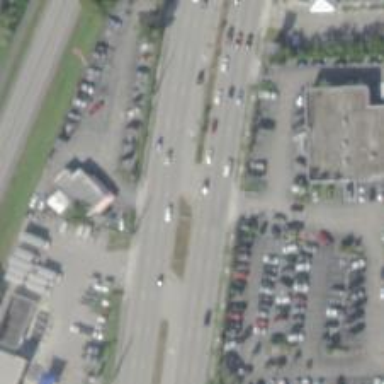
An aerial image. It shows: Trunk link highway.